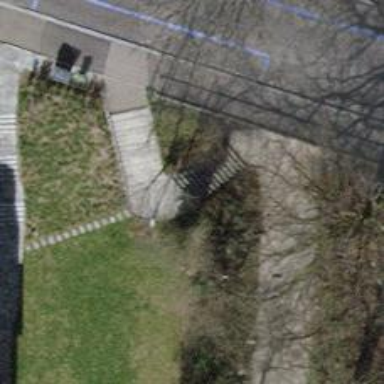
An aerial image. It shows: Stone steps forming road.